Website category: game
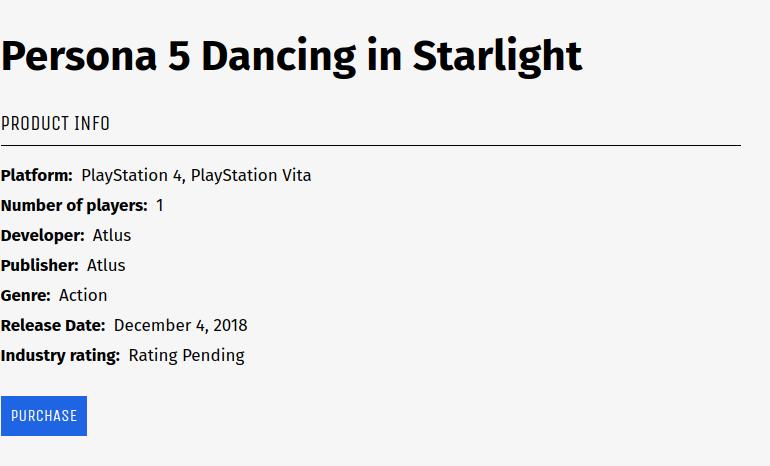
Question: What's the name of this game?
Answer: Persona 5 Dancing in Starlight

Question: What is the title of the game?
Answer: Persona 5 Dancing in Starlight

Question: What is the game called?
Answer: Persona 5 Dancing in Starlight

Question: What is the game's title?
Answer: Persona 5 Dancing in Starlight

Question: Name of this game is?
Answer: Persona 5 Dancing in Starlight

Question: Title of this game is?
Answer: Persona 5 Dancing in Starlight

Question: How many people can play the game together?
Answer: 1

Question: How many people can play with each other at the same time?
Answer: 1

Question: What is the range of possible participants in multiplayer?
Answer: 1

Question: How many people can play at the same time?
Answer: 1

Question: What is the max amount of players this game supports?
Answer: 1

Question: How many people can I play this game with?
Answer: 1

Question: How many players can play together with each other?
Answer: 1

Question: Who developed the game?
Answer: Atlus

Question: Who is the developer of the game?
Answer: Atlus

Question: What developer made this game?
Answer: Atlus

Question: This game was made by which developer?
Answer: Atlus

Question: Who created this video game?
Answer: Atlus

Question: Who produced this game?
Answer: Atlus

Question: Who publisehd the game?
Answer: Atlus

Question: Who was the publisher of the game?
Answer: Atlus

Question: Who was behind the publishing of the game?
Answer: Atlus

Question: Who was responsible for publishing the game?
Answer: Atlus

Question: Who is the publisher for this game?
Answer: Atlus

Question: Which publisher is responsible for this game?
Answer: Atlus

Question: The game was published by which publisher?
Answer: Atlus

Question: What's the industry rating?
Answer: Rating Pending

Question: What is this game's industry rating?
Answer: Rating Pending

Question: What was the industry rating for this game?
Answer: Rating Pending

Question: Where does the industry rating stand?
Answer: Rating Pending

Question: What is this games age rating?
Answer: Rating Pending

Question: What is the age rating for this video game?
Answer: Rating Pending

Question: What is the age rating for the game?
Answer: Rating Pending

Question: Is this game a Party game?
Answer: no

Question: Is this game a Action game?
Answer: yes

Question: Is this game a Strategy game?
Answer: no

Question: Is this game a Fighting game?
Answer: no

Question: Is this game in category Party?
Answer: no

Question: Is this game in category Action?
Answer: yes

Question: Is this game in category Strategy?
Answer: no

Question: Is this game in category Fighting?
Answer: no

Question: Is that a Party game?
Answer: no

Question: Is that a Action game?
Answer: yes

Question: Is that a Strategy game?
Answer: no

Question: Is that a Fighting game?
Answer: no

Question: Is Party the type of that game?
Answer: no

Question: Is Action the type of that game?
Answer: yes

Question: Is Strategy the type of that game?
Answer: no

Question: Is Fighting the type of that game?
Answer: no

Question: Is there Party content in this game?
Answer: no

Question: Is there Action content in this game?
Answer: yes

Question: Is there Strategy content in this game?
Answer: no

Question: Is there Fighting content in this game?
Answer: no

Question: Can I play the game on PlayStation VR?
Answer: no

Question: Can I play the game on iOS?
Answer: no

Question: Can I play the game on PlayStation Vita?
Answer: yes

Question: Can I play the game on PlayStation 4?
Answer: yes

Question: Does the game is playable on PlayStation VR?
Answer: no

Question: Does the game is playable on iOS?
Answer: no

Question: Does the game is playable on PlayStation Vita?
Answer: yes

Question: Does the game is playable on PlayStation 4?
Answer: yes

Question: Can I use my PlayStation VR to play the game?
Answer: no

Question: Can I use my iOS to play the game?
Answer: no

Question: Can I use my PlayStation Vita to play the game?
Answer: yes